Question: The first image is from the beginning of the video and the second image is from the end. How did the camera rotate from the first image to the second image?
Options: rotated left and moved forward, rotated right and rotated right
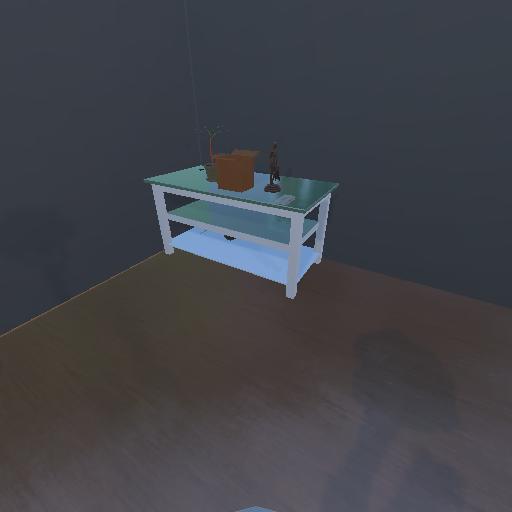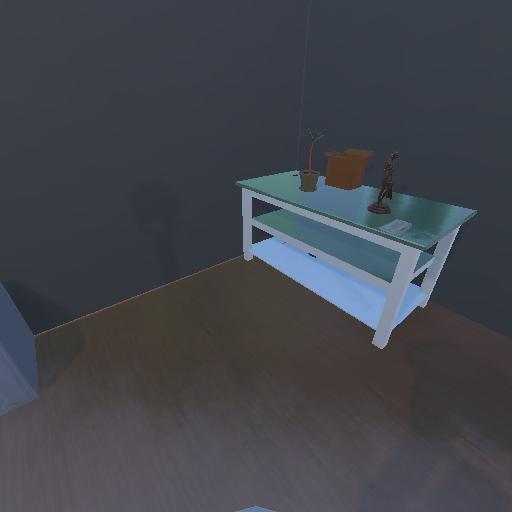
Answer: rotated left and moved forward